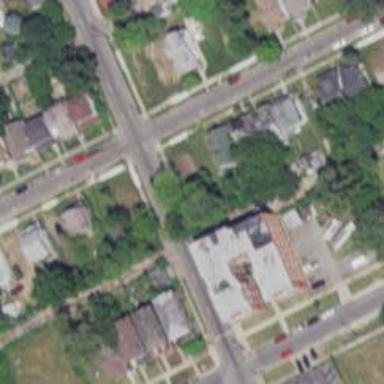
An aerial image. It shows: Alley classified as service road.